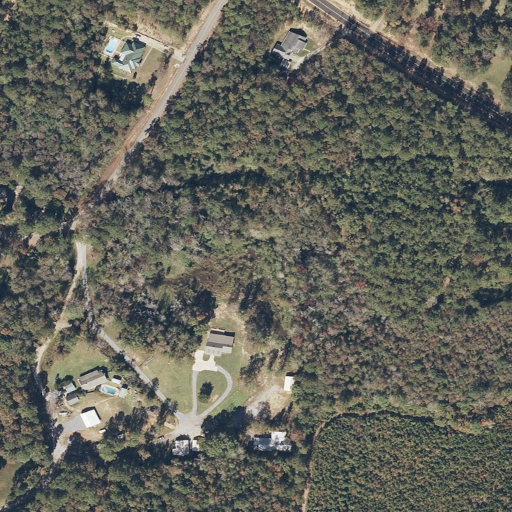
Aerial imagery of valley in Alabama named Crabapple Valley containing mixed forest, deciduous forest, woody wetlands, open development, shrub, evergreen forest, low intensity development, grassland, and medium intensity development